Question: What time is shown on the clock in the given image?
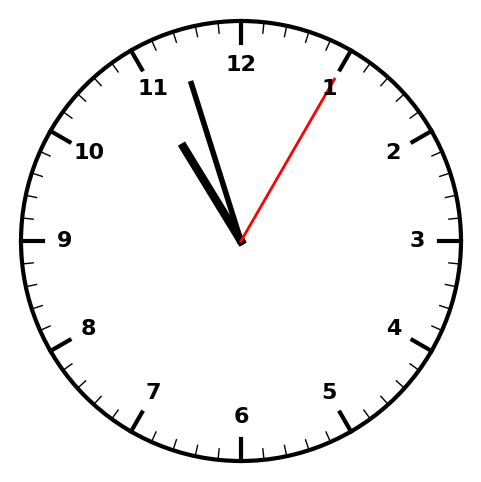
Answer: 10:57:05